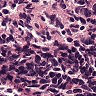
Metastatic tissue present: no